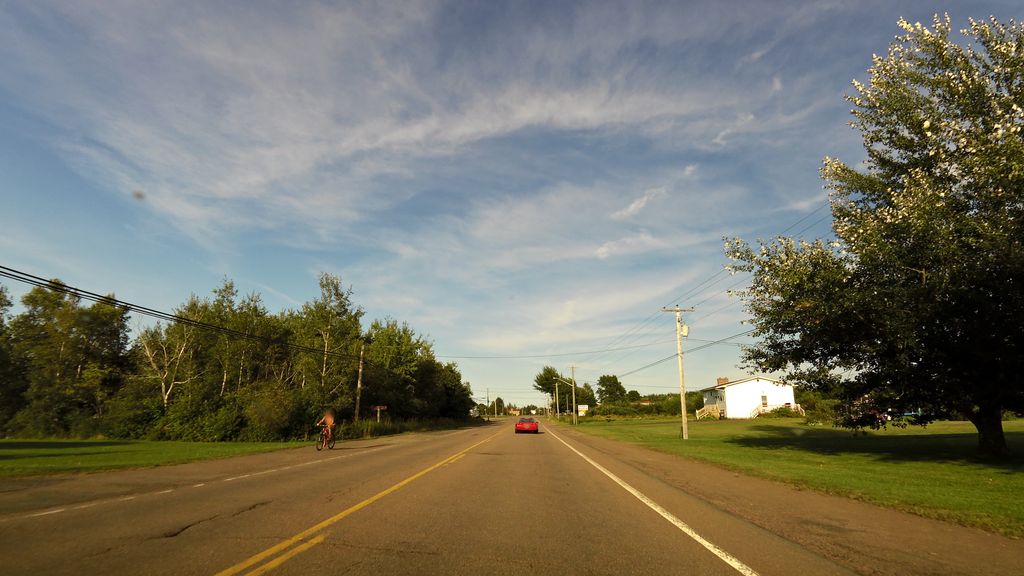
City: charlottetown